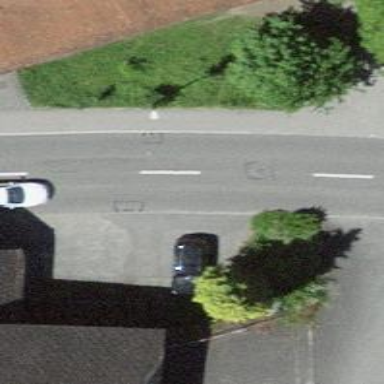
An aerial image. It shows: Tertiary road with asphalt surface. There is left sidewalk with asphalt surface.